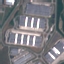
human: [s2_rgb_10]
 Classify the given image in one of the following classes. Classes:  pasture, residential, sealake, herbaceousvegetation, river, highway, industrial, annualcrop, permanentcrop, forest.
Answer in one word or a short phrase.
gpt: Industrial